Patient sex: F
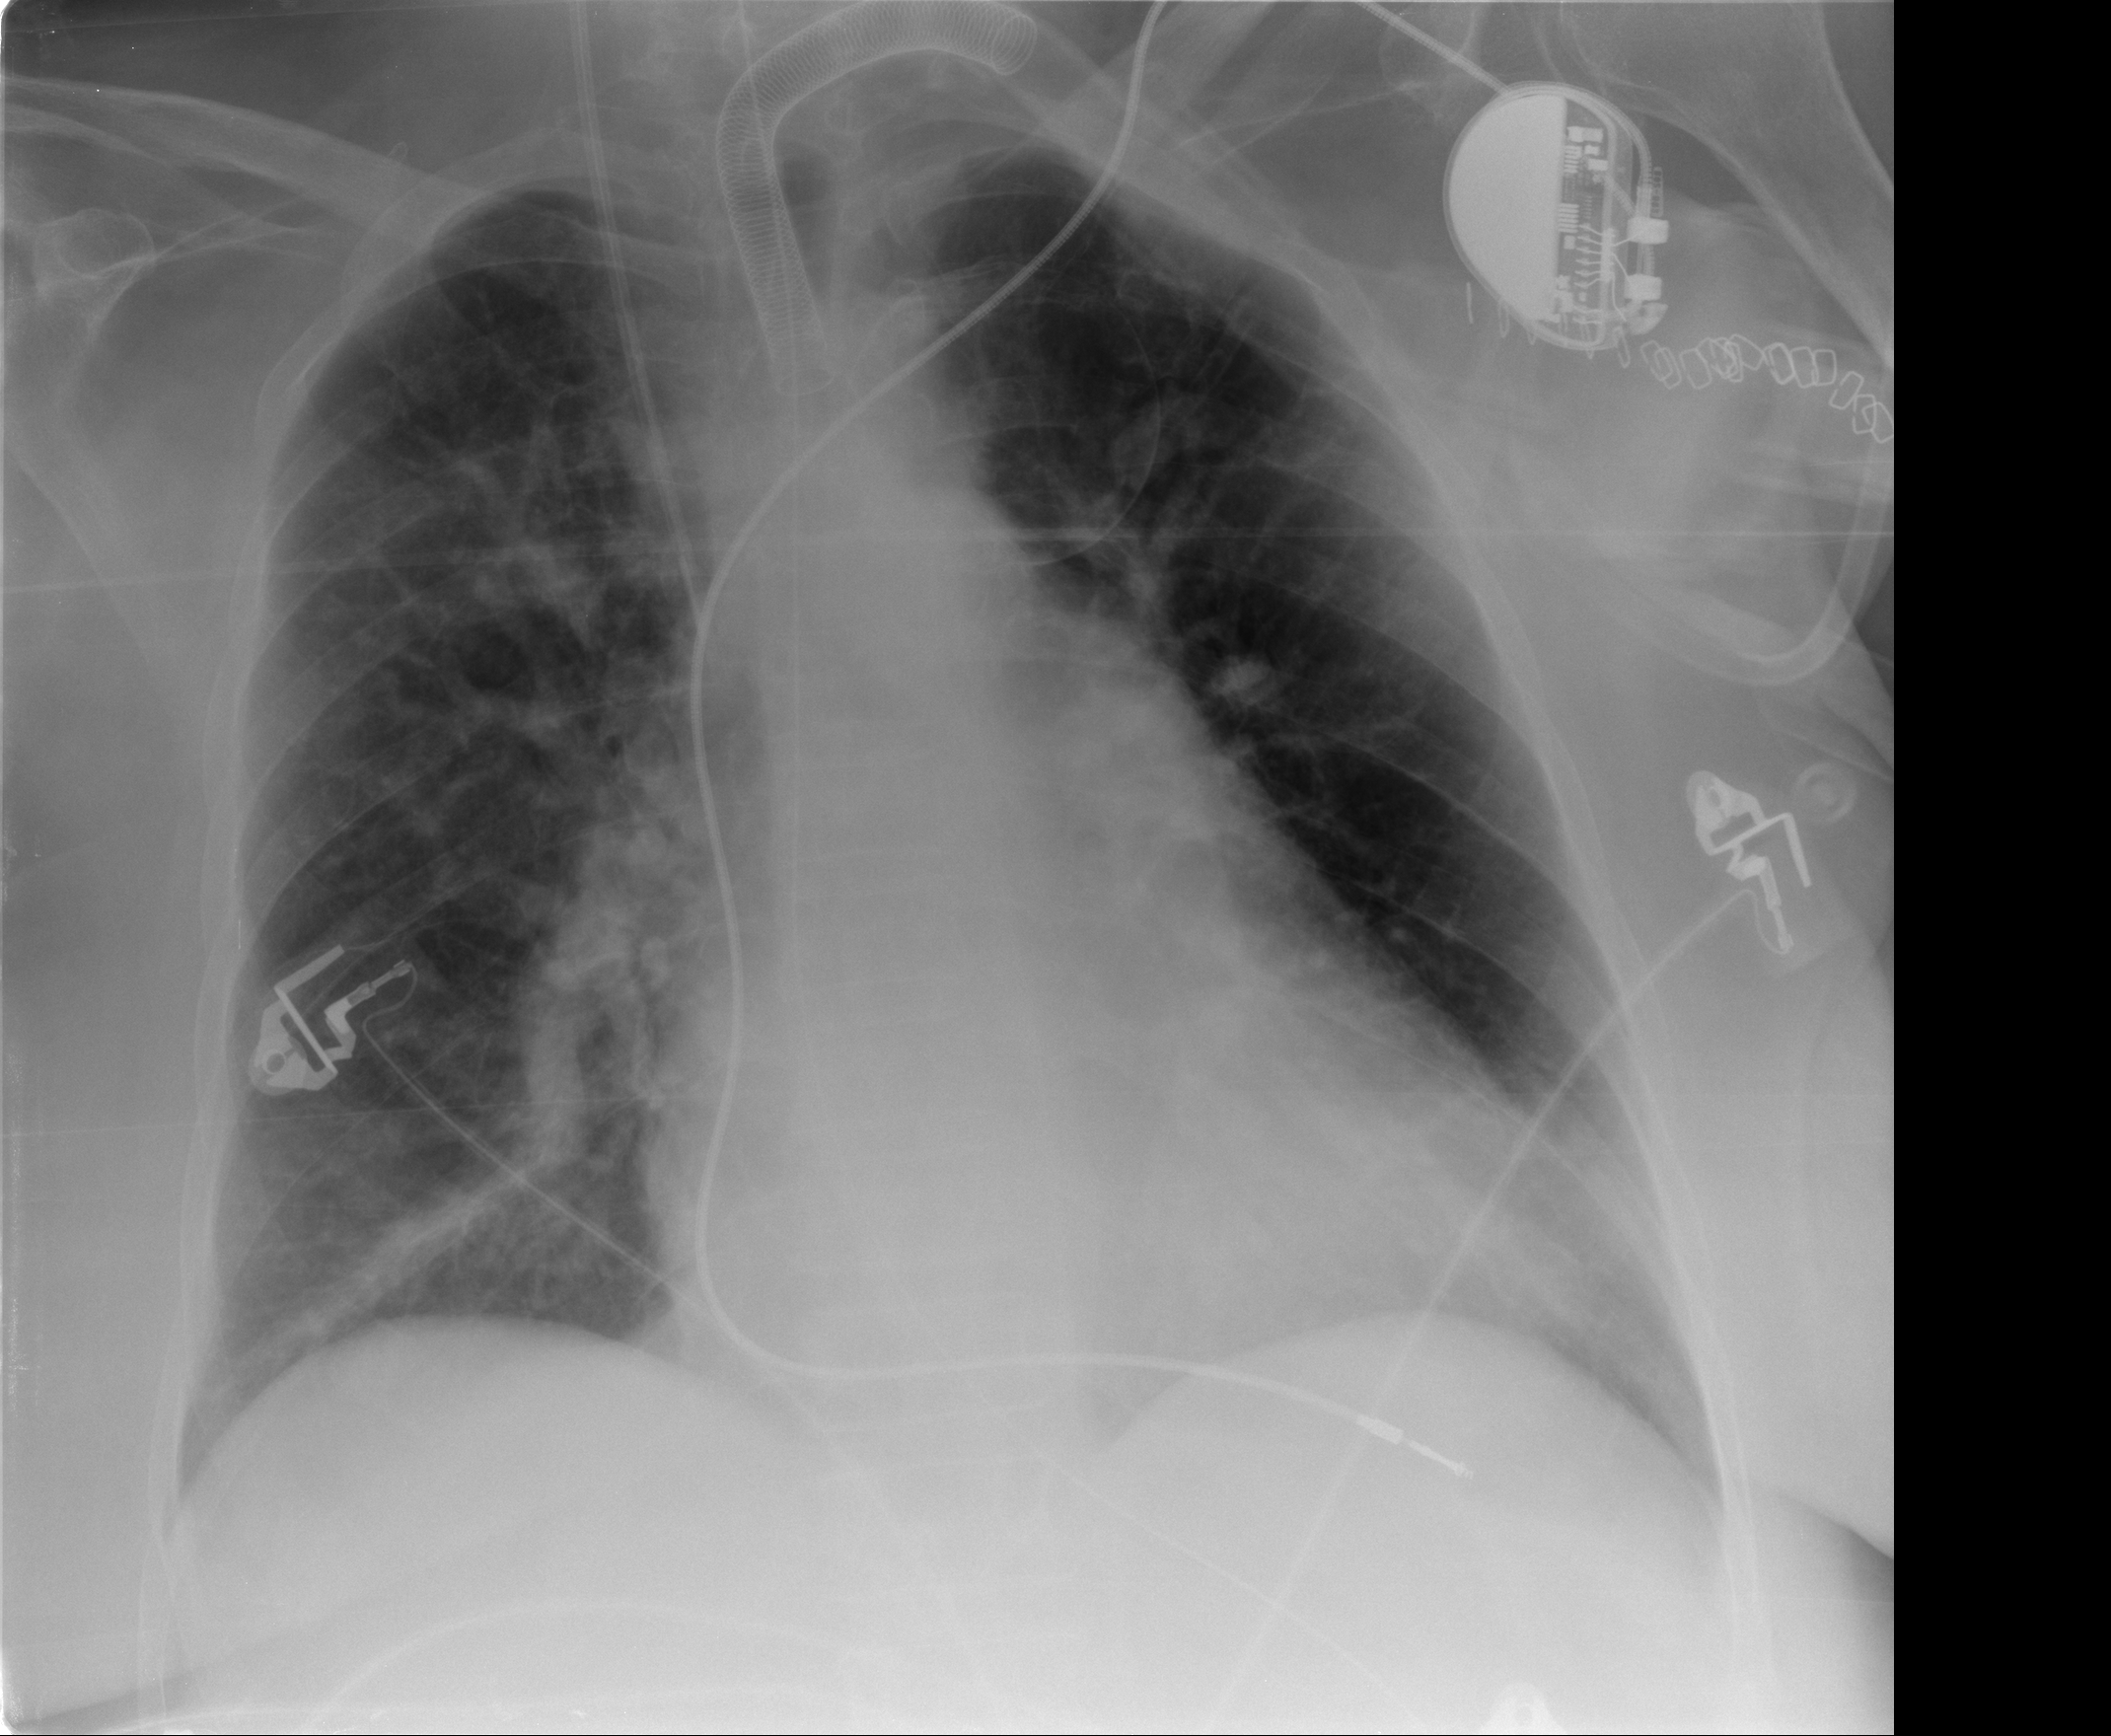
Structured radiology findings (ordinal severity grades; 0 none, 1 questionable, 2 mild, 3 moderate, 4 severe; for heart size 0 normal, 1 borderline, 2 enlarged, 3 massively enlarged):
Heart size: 2
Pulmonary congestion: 2
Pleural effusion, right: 0
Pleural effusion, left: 2
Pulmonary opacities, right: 0
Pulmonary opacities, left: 0
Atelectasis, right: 2
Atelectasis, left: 0